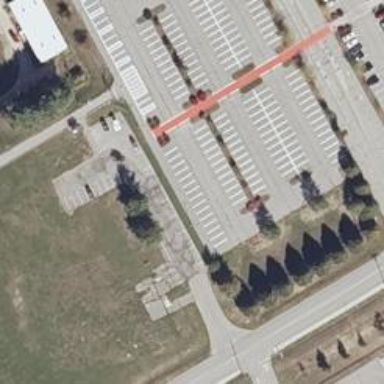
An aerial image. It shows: Paved parking surface.